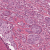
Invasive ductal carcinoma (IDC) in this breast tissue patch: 1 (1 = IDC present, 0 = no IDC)